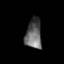
Tissue: prostate
Cell type: T cells
Senescence score: 0.7101
Nuclear area (px): 471
Mean DAPI intensity: 98.892